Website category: book
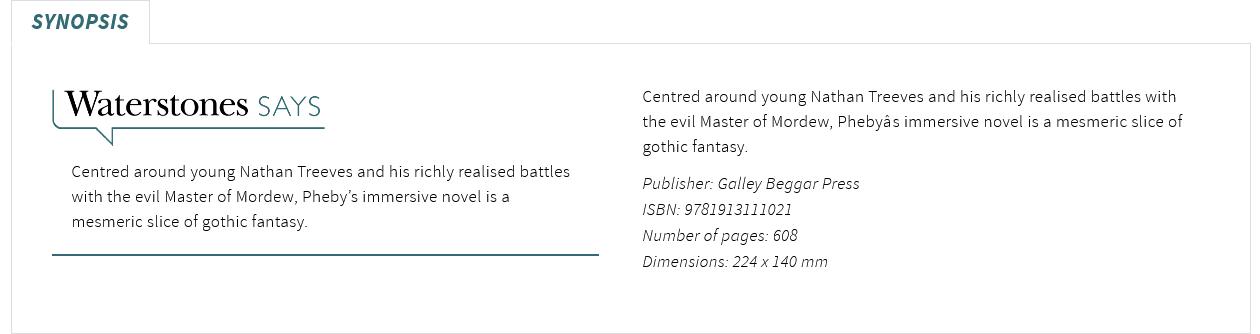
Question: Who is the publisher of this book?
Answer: Galley Beggar Press

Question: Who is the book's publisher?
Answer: Galley Beggar Press

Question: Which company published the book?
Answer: Galley Beggar Press

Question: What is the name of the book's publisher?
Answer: Galley Beggar Press

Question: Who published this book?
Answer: Galley Beggar Press

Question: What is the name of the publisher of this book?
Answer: Galley Beggar Press

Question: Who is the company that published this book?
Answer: Galley Beggar Press

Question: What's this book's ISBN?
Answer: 9781913111021

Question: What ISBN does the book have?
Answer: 9781913111021

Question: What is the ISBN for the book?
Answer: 9781913111021

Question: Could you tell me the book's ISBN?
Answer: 9781913111021

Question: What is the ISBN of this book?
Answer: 9781913111021

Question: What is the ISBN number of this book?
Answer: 9781913111021

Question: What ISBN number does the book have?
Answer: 9781913111021

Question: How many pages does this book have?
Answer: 608

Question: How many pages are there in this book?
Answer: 608

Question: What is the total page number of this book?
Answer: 608

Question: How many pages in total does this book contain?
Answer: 608

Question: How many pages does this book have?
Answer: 608

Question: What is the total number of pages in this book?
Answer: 608

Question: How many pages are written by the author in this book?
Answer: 608

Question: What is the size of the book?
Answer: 224 x 140 mm

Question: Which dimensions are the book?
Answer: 224 x 140 mm

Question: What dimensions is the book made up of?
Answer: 224 x 140 mm

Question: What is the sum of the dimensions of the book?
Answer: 224 x 140 mm

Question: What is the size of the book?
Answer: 224 x 140 mm

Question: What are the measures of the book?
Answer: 224 x 140 mm

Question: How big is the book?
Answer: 224 x 140 mm